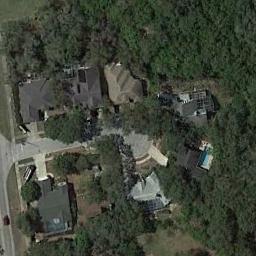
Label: medium_residential